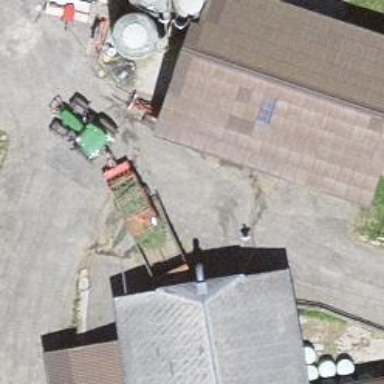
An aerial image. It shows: Barn.